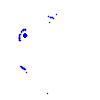
Particle: pion